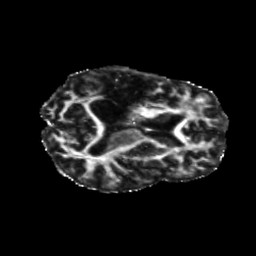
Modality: FA
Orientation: axial
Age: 49
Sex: male
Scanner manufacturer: siemens
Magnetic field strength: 3 T
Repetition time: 5.25 s
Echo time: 0.08 s